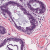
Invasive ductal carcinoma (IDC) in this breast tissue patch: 0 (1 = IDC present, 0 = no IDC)